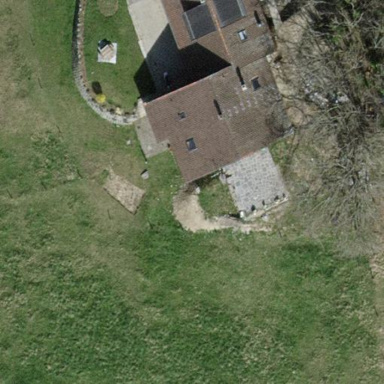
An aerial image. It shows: Simple house.